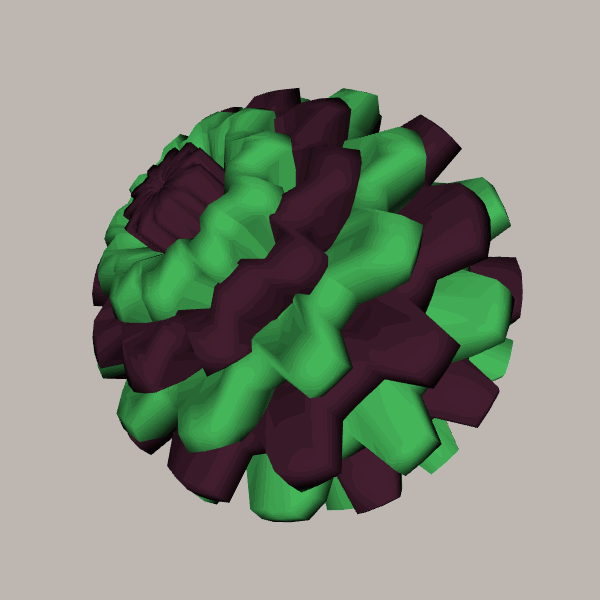
Background: light